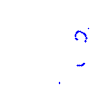
Particle: proton